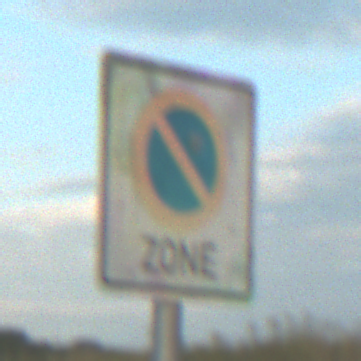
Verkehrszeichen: BeginnEingeschraenktesHalteverbotZone
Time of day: SunriseSunset
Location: Outdoor (RoadRail)
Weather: PartlyCloudy
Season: NotSpecified
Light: Natural